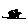
Label: house